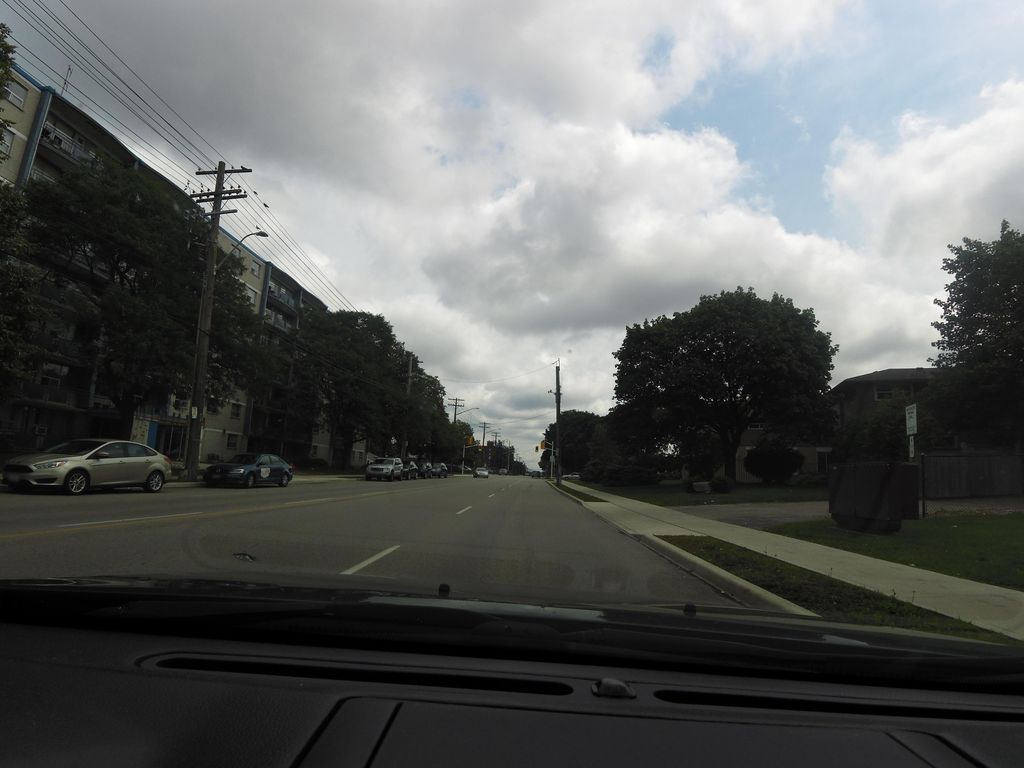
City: hamilton